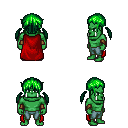
a pixel art fantasy rpg character, male body template, orc, green skin, red cape, teal pants, green twin-tailed hairstyle, leather bracers, four views (front, back, left, right), 2x2 character sprite sheet, small pixel art, hard edges, no anti-aliasing